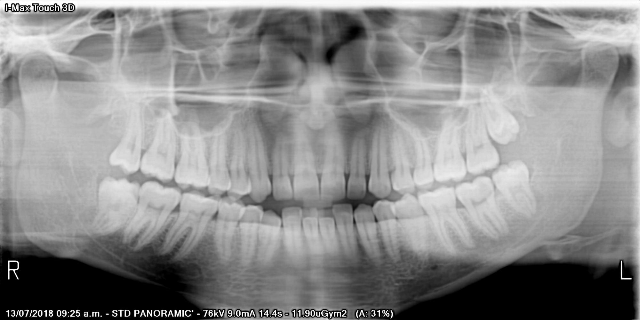
adult